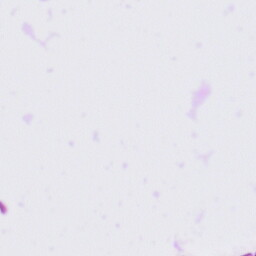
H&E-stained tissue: Tonsil